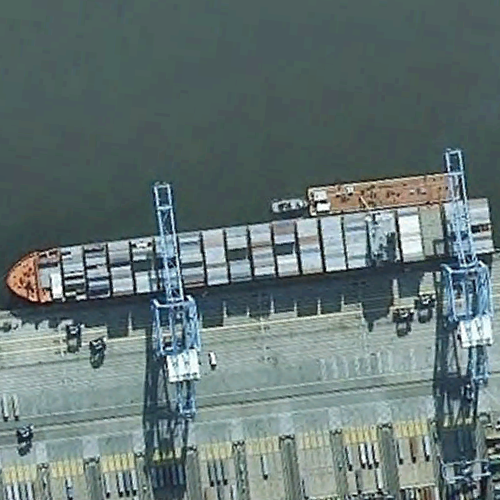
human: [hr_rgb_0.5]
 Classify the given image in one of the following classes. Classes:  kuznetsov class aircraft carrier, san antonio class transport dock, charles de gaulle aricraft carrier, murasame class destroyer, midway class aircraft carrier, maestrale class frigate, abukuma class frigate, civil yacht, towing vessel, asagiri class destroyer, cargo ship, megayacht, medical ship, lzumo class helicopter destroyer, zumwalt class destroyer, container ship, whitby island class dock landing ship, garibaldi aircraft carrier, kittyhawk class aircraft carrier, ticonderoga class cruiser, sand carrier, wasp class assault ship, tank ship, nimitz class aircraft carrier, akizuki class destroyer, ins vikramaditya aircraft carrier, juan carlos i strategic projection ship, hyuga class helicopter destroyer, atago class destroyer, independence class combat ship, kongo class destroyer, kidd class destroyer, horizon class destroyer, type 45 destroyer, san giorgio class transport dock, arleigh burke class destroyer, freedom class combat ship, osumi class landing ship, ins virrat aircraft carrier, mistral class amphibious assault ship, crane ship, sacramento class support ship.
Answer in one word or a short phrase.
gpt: Container ship